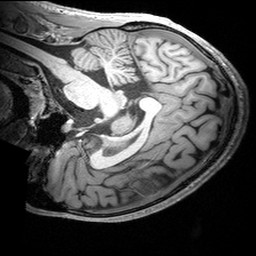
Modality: T1w
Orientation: sagittal
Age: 21
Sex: male
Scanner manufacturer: siemens
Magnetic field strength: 3 T
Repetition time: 2.53 s
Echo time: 0.00299 s